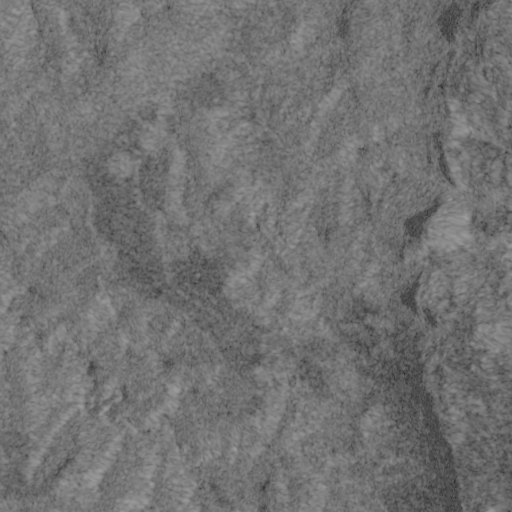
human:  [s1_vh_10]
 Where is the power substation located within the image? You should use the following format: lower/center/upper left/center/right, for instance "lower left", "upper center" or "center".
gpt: The power substation is located in the lower center of the image.
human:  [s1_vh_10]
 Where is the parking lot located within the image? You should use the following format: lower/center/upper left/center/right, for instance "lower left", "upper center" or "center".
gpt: There is no parking lot in the image.

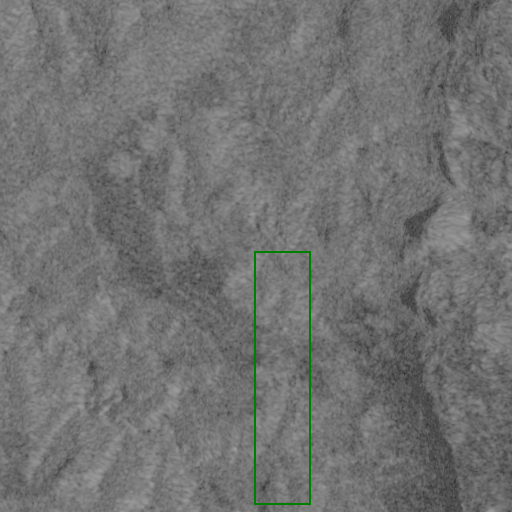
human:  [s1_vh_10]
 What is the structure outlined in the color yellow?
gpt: There is no yellow outline.
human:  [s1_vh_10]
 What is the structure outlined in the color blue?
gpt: There is no structure outlined in blue.